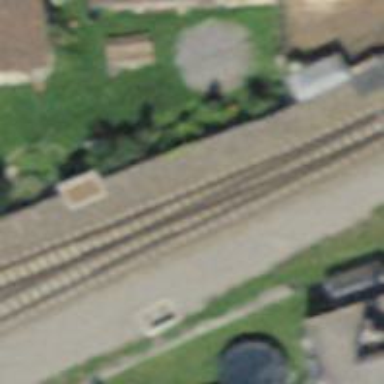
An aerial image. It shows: Narrow gauge railway with electrified contact lines.